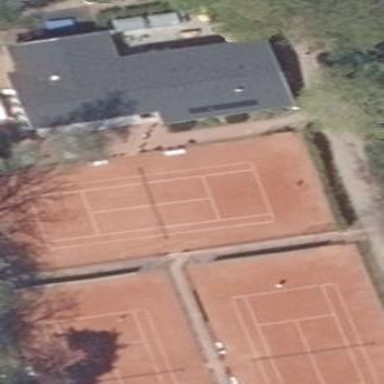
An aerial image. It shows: Tennis pitch with clay surface for leisure sports.